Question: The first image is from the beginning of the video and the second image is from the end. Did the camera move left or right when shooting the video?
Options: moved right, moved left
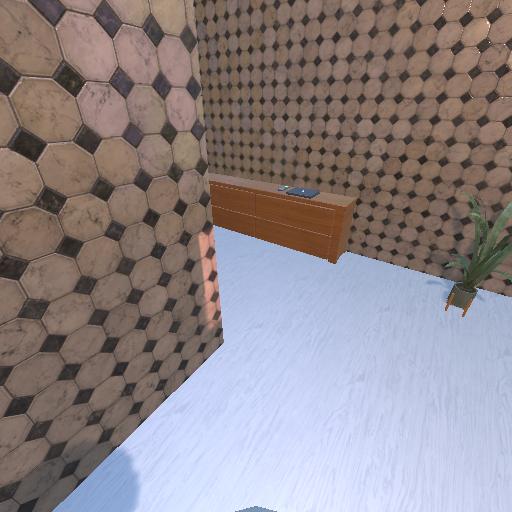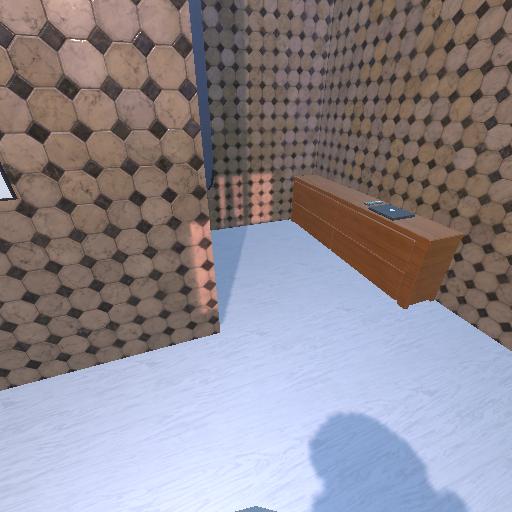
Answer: moved right